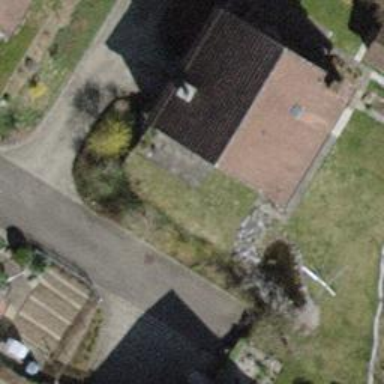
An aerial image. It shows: Building with tiled roof.